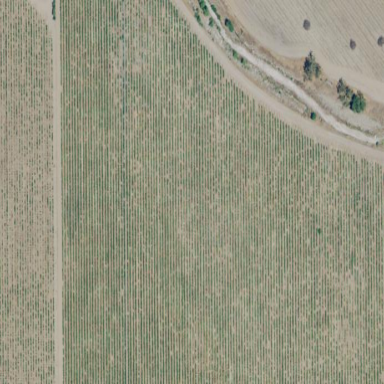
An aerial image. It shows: Vineyard where grapes are grown.